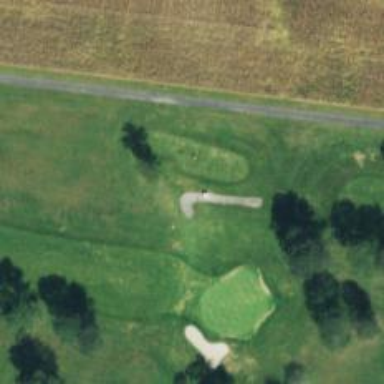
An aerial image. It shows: Path used for both walking and golf.